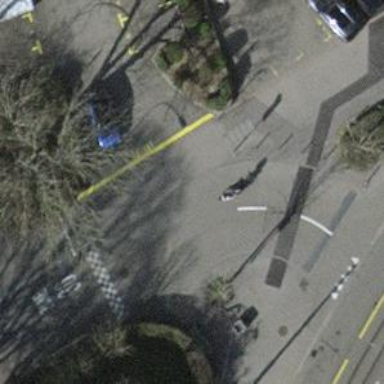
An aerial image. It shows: Unmarked crossing with traffic calming table on the road.